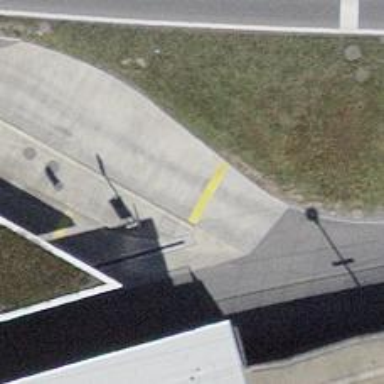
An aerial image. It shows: Bus stop equipped with public transport stop position.